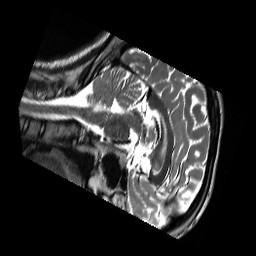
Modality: T2w
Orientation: sagittal
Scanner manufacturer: siemens
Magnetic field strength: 3 T
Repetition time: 13.52 s
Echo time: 0.088 s